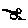
Label: hexagon